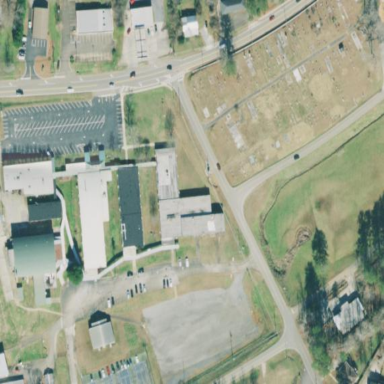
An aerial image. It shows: Public school building used as police facility.